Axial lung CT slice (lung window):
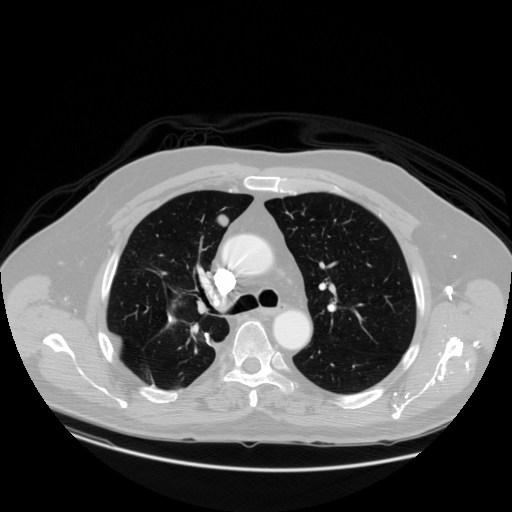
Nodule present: yes
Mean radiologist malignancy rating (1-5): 3.5